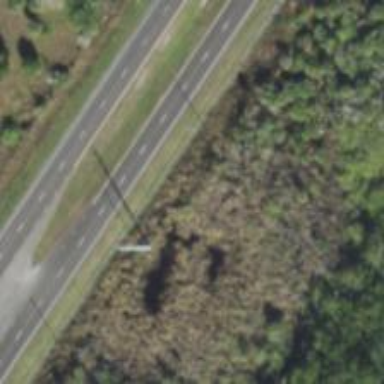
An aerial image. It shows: Power pole.